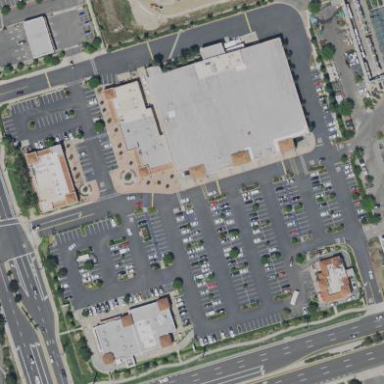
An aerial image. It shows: Retail area.